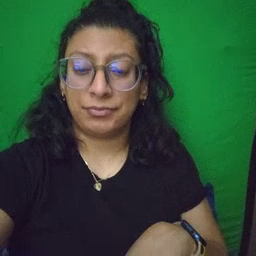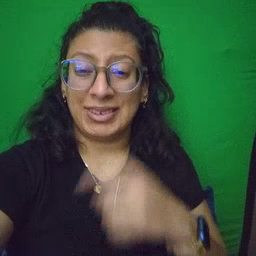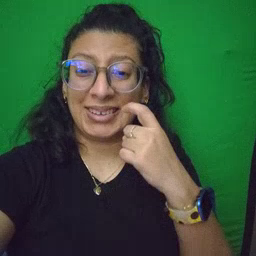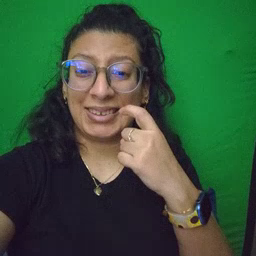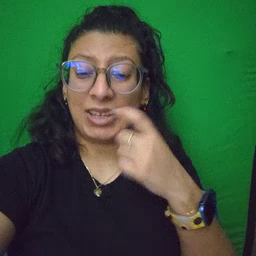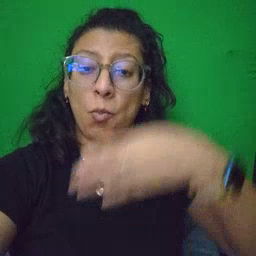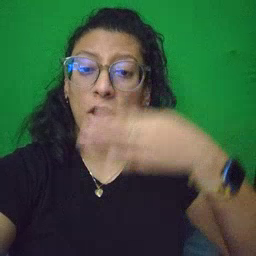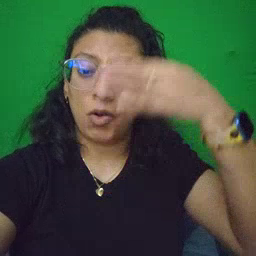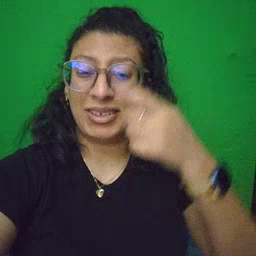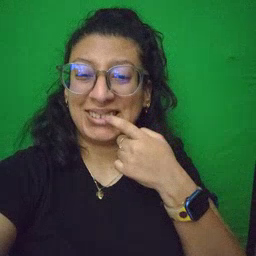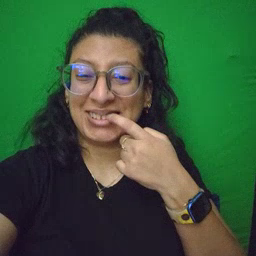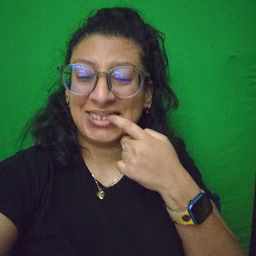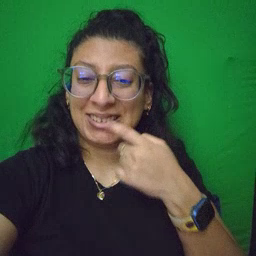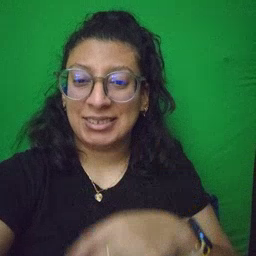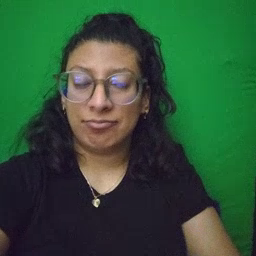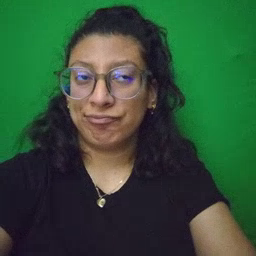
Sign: glasswindow